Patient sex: M
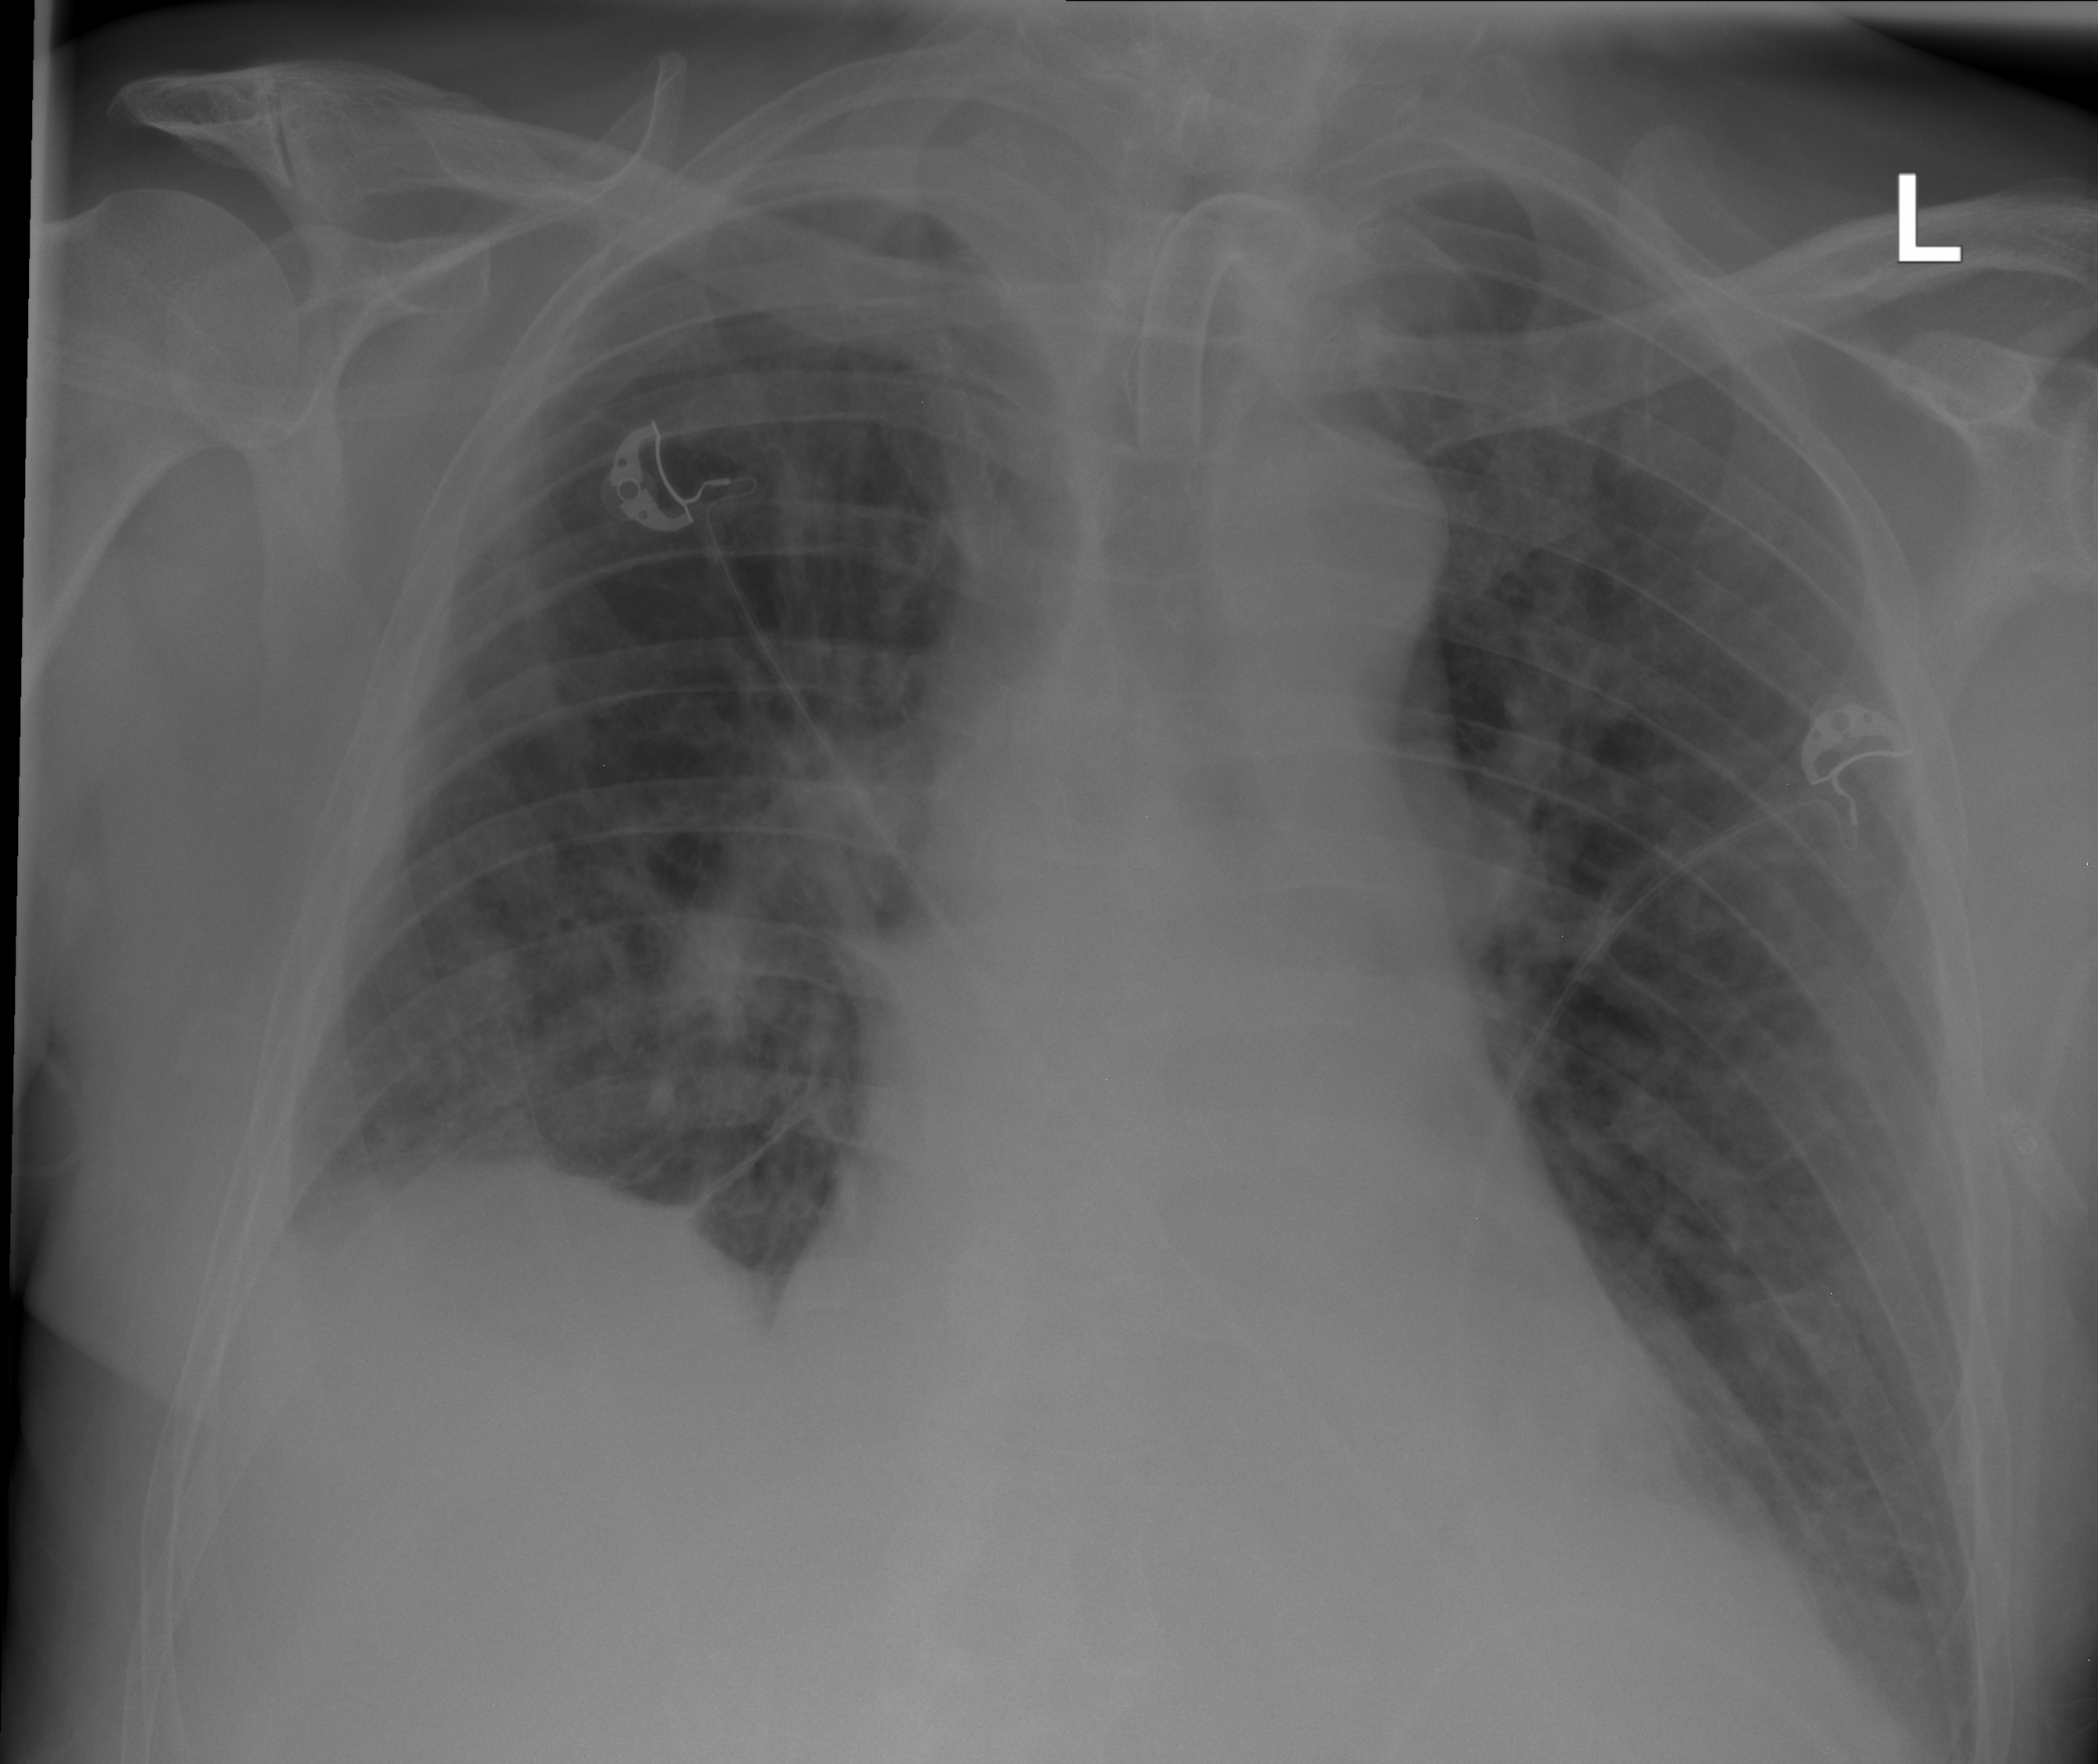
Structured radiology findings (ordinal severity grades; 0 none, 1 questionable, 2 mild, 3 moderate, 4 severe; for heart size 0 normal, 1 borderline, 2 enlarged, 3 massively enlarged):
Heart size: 0
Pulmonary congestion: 0
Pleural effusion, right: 2
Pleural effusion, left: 1
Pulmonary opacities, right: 0
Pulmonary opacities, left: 0
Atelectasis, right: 2
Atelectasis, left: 1